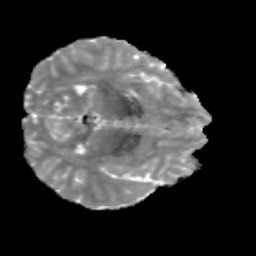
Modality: MD
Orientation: axial
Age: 30
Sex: female
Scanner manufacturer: siemens
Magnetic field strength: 3 T
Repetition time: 3.5 s
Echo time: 0.086 s